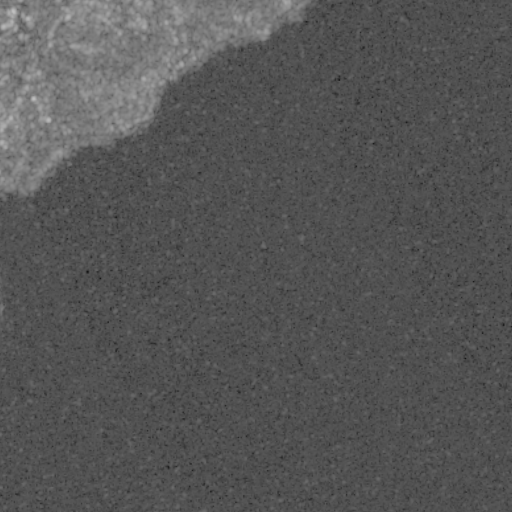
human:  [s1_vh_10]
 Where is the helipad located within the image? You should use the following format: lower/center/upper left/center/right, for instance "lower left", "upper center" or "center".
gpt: The helipad is located in the upper left of the image.
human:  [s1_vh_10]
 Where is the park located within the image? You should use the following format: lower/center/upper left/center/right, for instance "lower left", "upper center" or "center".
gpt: The park is located in the upper left of the image.
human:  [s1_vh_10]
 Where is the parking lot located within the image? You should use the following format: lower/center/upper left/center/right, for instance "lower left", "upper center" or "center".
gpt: The parking lot is located in the upper left of the image.
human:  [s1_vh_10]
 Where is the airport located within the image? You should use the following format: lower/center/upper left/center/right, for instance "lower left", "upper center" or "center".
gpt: There is no airport in the image.

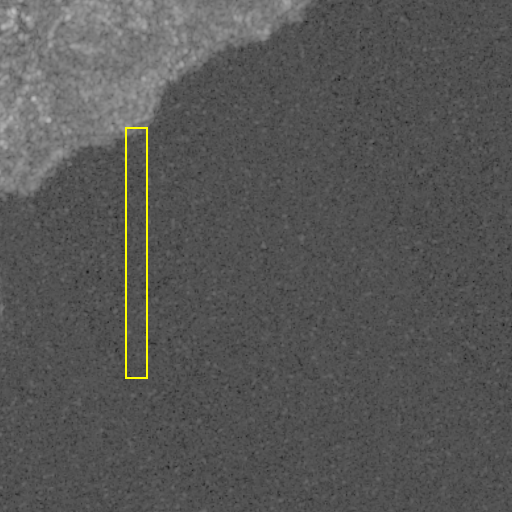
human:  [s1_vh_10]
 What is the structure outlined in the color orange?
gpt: There is no orange outline.
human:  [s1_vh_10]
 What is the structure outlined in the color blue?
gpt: There is no structure outlined in blue.